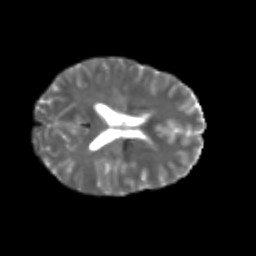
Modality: T2w
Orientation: axial
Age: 24
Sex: male
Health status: healthy
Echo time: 0.074 s